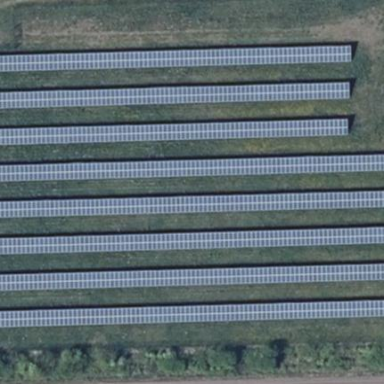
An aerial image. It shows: Fenced area with solar power plant inside.